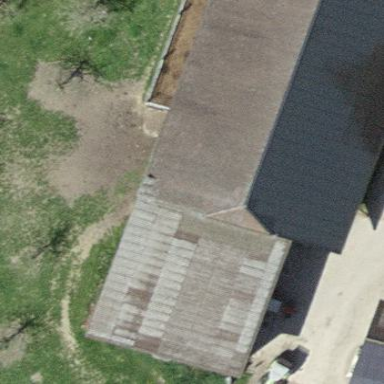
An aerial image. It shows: Barn.